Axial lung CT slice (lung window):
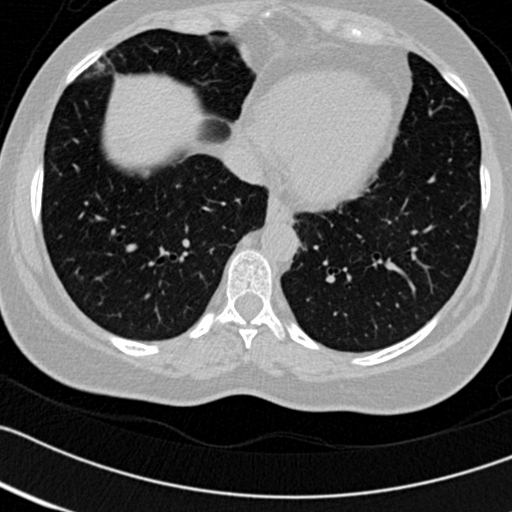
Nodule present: no